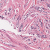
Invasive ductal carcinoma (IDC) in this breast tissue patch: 1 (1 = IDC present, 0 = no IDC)